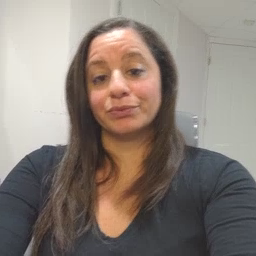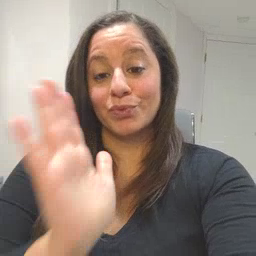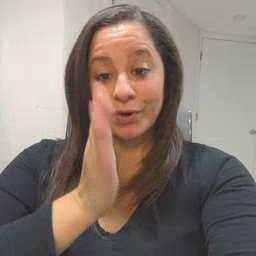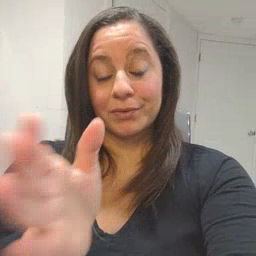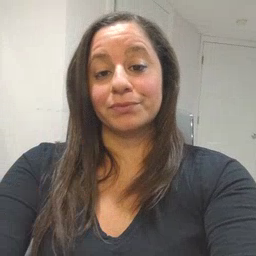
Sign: will